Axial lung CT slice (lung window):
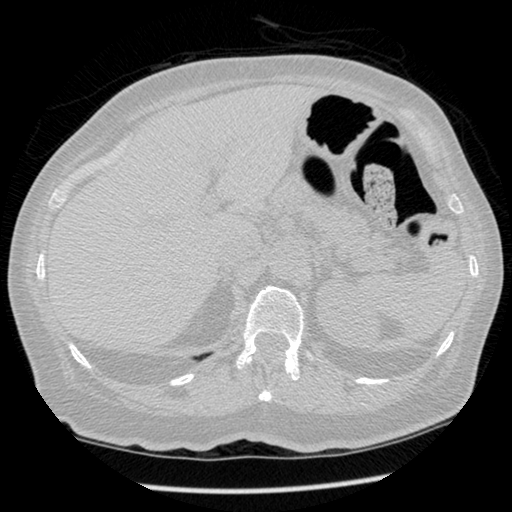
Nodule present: no